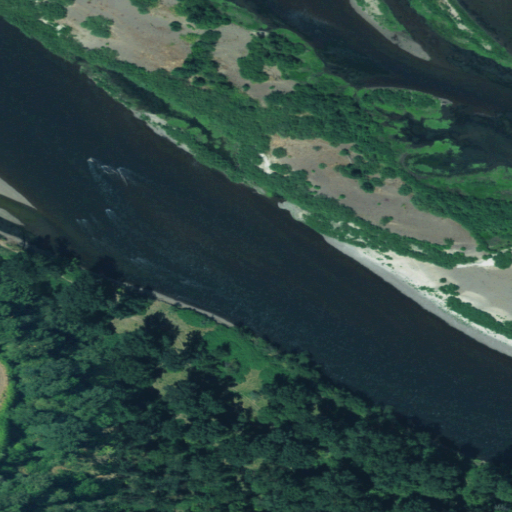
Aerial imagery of bar in Oregon named Lower Lambert Bar containing open water, woody wetlands, herbaceous wetlands, and barren land